Question: 1.Should I design a "screenshot" of the UI graphics of my app?
An example of a "screenshot" from <URL>

2.How would i apply the "screenshot" i designed in photoshop and illustrator to the graphic UI of my app?
3.Should i design an "art board" with the buttons, backgrounds etc?
An example of an "art board" from <URL>
<URL>
4.Do I cut the art board to exact sizes?
5.If anyone knows of a relevant tutorial i will appreciate a link very much.
I think this question is relevant for iPhone development as it is a crucial part of the process.
thanks.
I found a <URL> on how to export from photoshop to iPhone
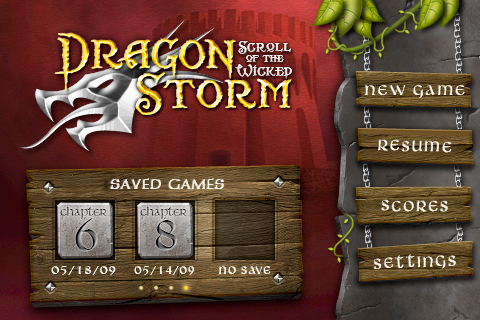
Answer: Here's a link to a tutorial I came across that explains the different ways to export UI elements from Photoshop: <URL>.
Hope this helps!